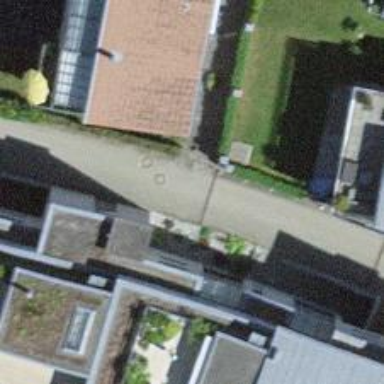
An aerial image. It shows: Paved footway.